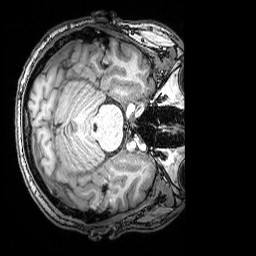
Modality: T1w
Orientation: axial
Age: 29
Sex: male
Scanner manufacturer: siemens
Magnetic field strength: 3 T
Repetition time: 2.53 s
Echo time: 0.00388 s